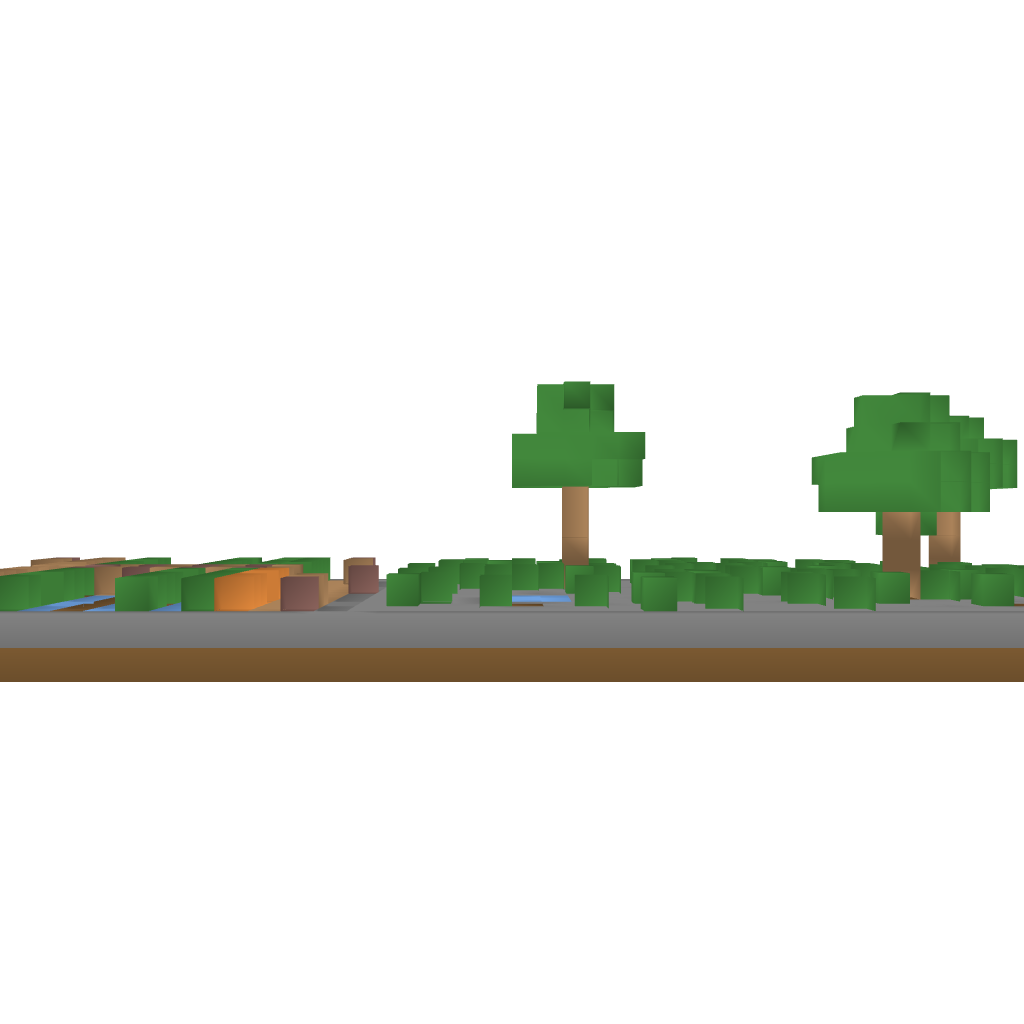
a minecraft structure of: medival veg/flower garden bad low quality